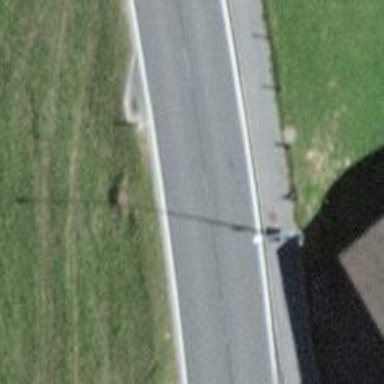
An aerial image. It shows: Bus stop with stop position for public transport.